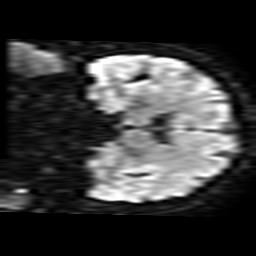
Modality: TRACE
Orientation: coronal
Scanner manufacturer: ge
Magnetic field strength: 1.5 T
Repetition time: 8 s
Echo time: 0.0969 s